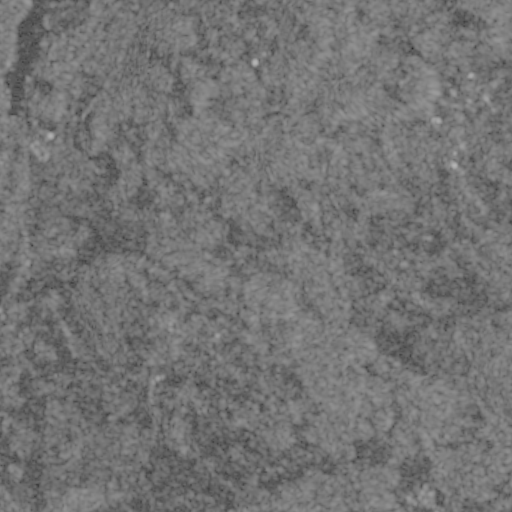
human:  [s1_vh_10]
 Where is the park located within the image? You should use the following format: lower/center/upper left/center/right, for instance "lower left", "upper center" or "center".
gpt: The park is located in the center right of the image.
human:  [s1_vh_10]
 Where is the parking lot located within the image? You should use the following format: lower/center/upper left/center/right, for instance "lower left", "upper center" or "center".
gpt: The parking lot is located in the upper right of the image.
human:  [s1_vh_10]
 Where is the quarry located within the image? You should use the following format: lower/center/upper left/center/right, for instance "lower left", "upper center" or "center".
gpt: The quarry is located in the upper left of the image.
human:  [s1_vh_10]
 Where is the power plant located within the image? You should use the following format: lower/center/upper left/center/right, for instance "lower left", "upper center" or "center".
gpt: There is no power plant in the image.

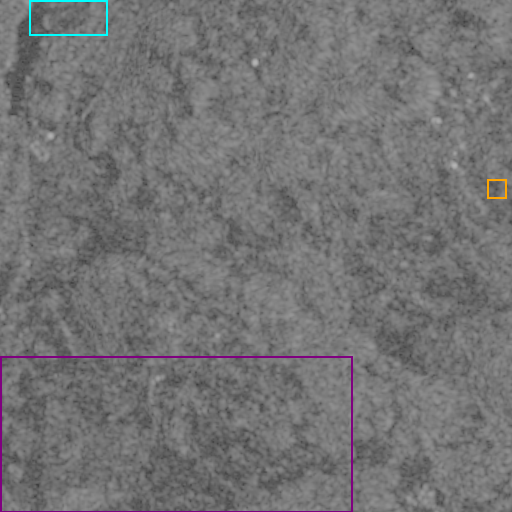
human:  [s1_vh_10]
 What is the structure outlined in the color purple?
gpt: The structure outlined in purple is a crop field.
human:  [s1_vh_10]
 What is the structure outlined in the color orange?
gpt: The structure outlined in orange is a park.
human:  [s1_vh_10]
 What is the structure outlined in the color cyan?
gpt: The structure outlined in cyan is a quarry.
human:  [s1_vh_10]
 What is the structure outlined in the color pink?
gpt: There is no pink outline.